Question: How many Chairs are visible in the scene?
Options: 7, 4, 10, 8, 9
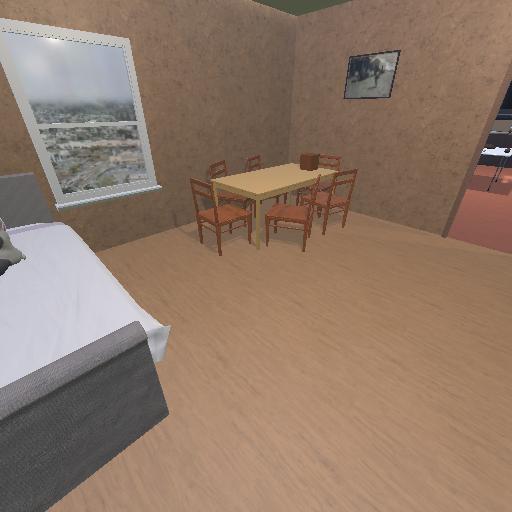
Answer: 7